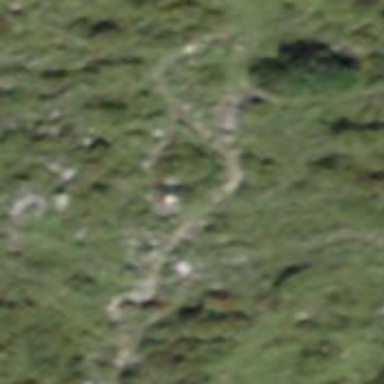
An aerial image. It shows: Path.